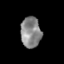
Tissue: skin
Cell type: Epithelial cells
Senescence score: 0.2823
Nuclear area (px): 614
Mean DAPI intensity: 134.319